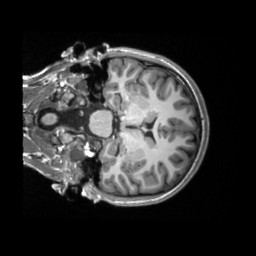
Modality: T1w
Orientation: coronal
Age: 24
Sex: female
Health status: ill
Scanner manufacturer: siemens
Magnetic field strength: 3 T
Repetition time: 2.3 s
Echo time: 0.00201 s